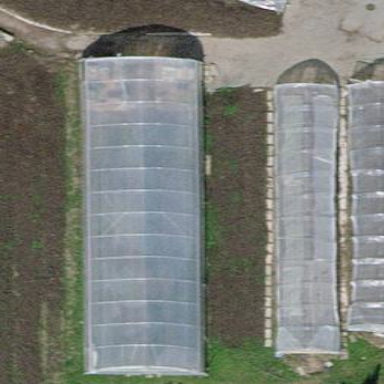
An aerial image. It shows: Greenhouse.